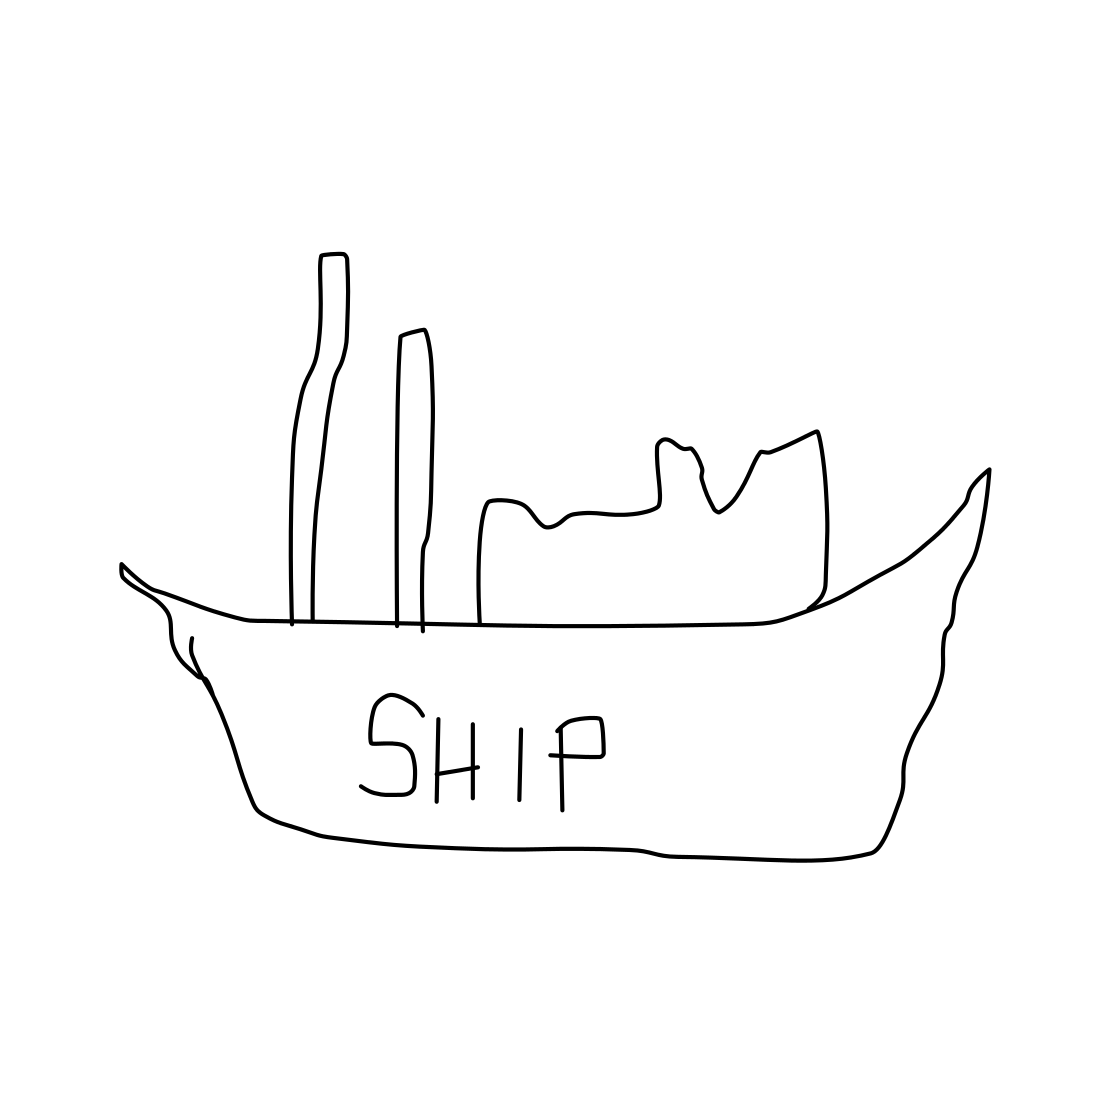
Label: ship